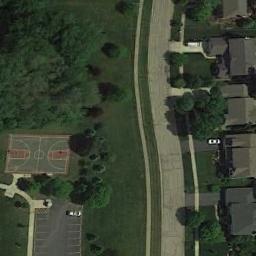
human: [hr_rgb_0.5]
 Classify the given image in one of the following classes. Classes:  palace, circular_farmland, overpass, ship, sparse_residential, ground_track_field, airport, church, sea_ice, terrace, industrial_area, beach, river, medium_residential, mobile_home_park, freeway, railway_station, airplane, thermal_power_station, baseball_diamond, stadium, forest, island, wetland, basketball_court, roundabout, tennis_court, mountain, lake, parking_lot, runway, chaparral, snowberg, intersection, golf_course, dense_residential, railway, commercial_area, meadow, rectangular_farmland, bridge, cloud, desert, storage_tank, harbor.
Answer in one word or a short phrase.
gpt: basketball_court